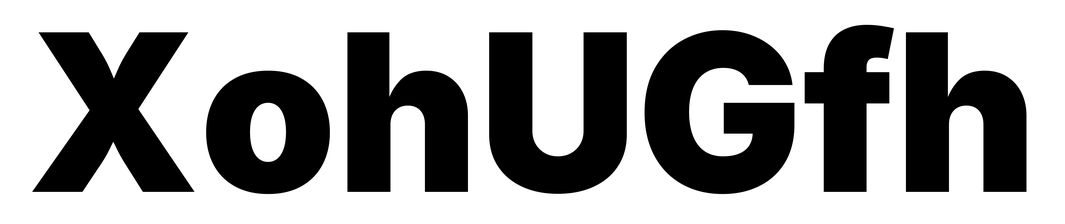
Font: Inter_Black